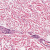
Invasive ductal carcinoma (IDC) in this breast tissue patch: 0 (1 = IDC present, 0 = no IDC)